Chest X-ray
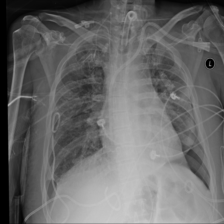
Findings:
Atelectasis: negative
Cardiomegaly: negative
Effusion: negative
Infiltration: negative
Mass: negative
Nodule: negative
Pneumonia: negative
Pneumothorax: positive
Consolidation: negative
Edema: negative
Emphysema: negative
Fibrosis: negative
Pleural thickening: negative
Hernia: negative